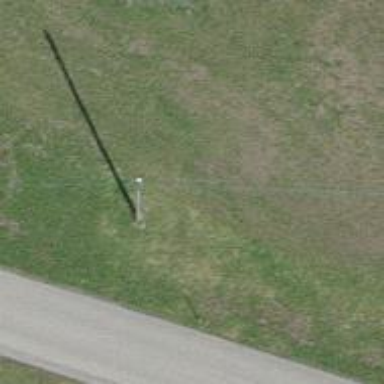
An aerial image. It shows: Minor power line.